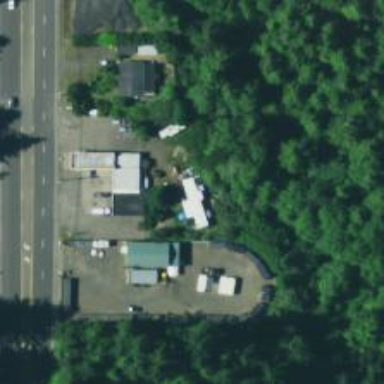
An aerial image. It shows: Convenience shop.